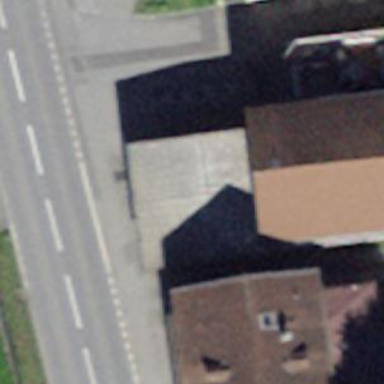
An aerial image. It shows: Warehouse building.